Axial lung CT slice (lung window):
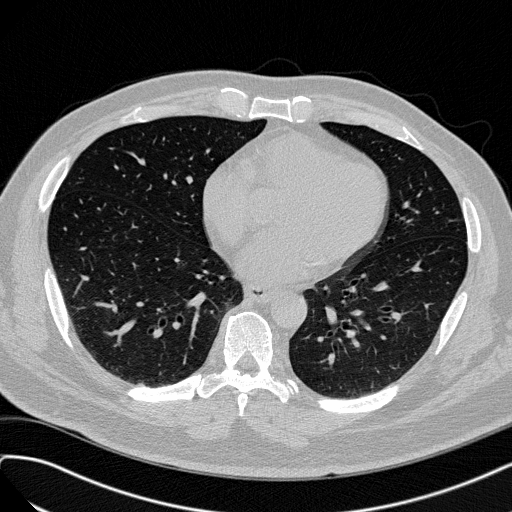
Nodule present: no